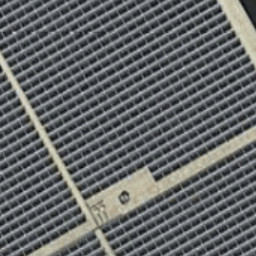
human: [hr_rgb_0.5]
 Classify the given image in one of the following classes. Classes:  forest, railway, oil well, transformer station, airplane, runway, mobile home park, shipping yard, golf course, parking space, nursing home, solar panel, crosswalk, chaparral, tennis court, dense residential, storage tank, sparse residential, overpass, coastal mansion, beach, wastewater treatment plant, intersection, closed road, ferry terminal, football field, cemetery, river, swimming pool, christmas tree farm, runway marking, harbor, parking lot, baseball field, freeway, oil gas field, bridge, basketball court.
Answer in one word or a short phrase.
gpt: solar panel